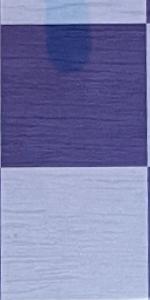
Label: Empty